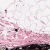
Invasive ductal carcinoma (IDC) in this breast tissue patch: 0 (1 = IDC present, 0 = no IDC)